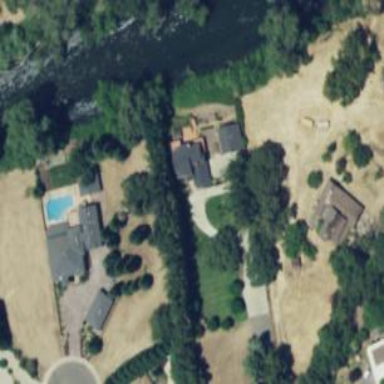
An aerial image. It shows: Driveway.